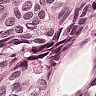
Metastatic tissue present: yes